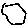
Label: hexagon